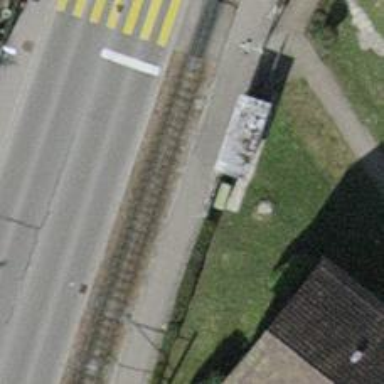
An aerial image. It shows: Light rail station that serves as halt on the railway.